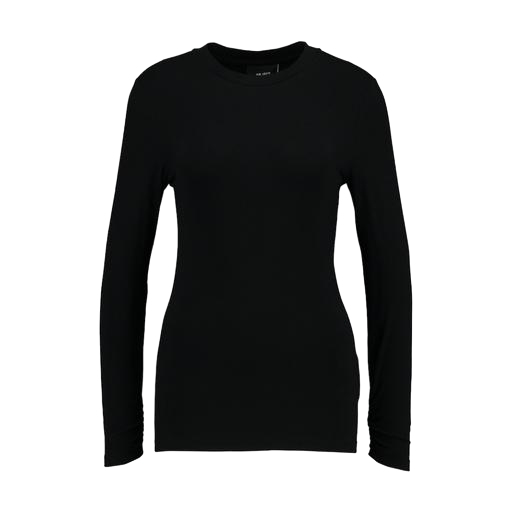
black women's long sleeve t-shirt, long-sleeve t-shirt only macy, long-sleeve top, white background